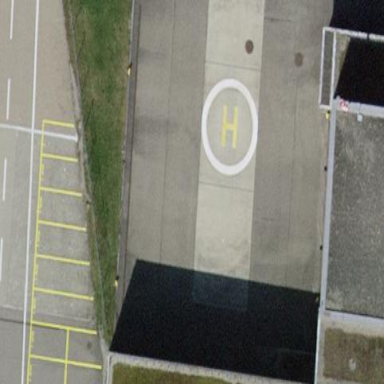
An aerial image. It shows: Image showing helipad at airport.